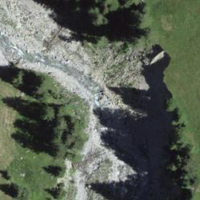
EUNIS habitat code: 15
Species observed at this site:
Parnassia palustris